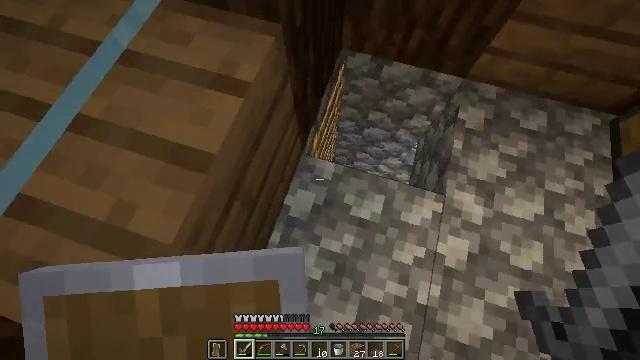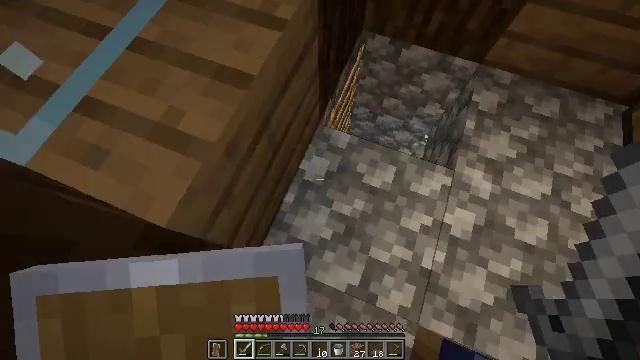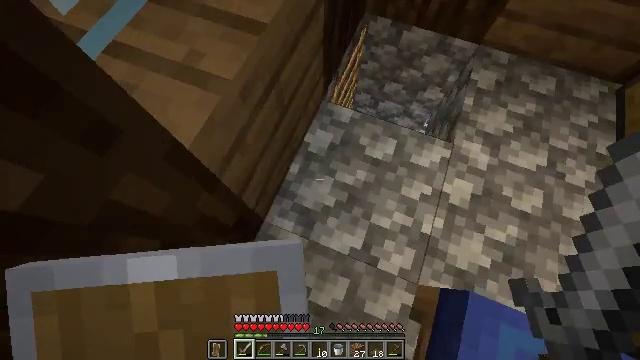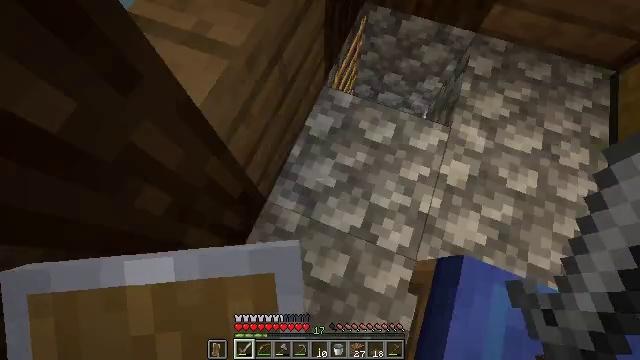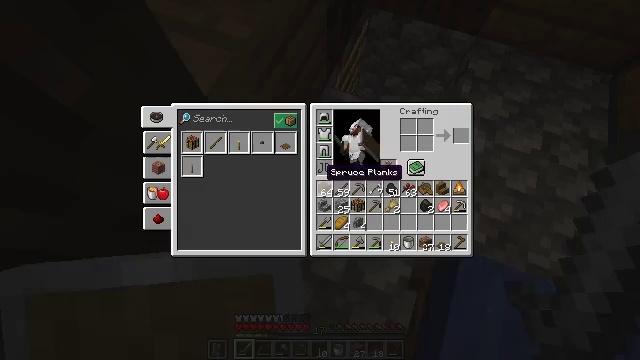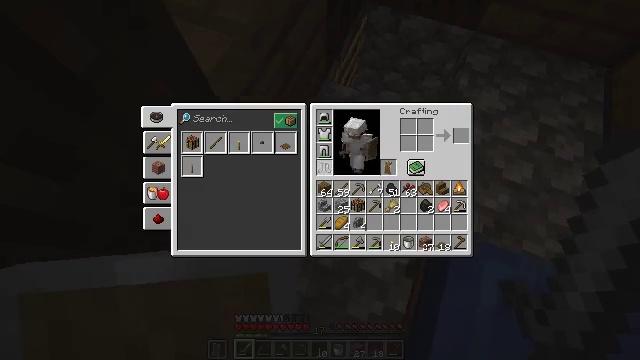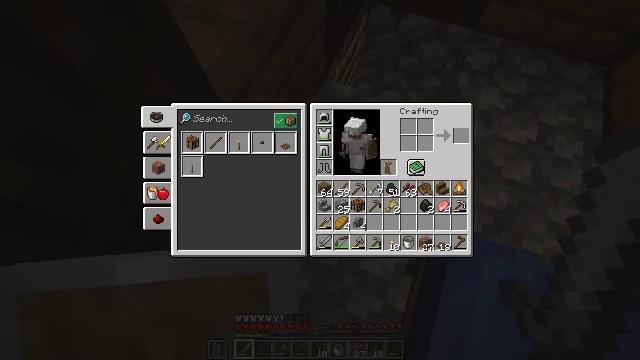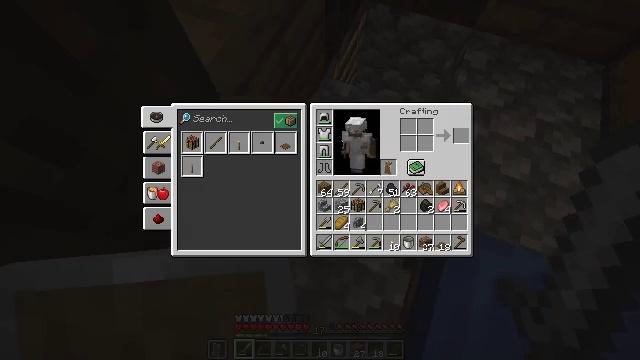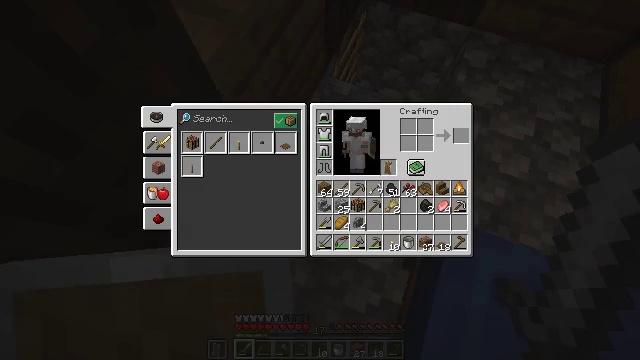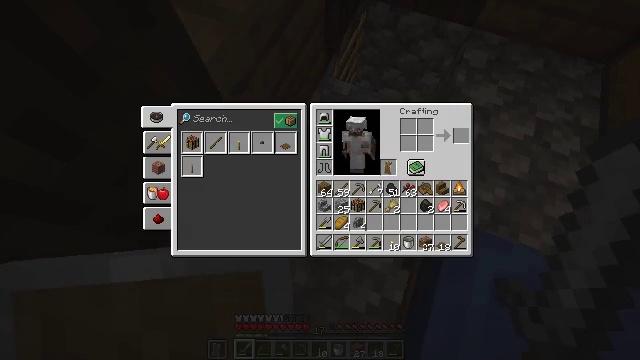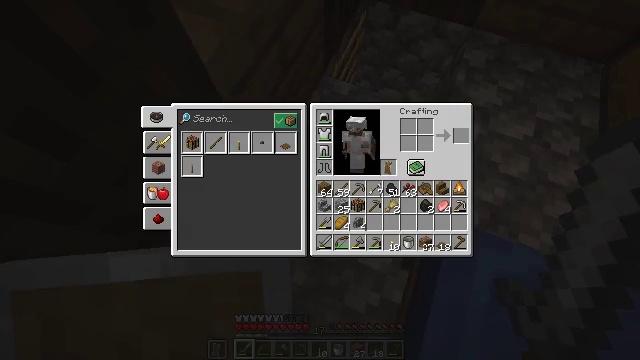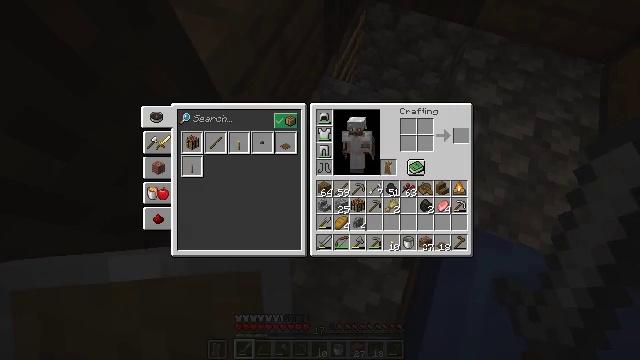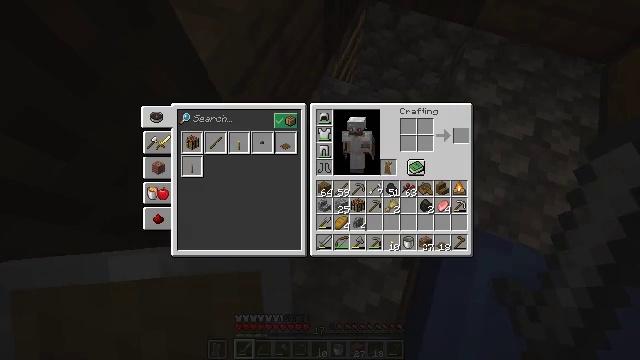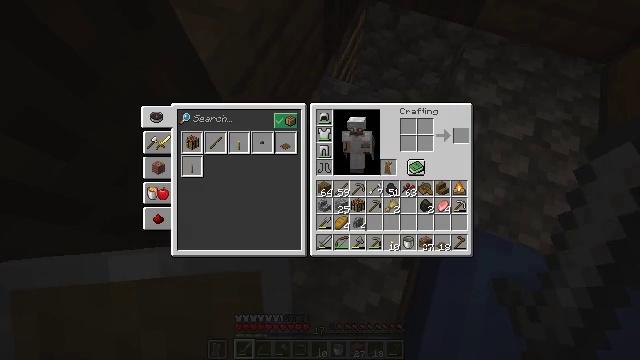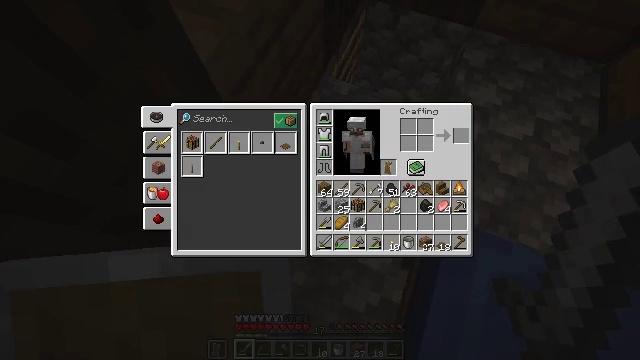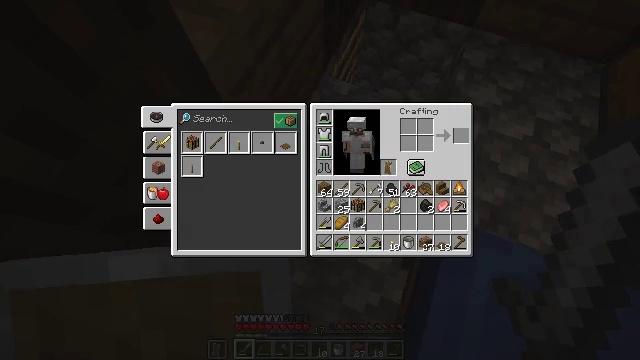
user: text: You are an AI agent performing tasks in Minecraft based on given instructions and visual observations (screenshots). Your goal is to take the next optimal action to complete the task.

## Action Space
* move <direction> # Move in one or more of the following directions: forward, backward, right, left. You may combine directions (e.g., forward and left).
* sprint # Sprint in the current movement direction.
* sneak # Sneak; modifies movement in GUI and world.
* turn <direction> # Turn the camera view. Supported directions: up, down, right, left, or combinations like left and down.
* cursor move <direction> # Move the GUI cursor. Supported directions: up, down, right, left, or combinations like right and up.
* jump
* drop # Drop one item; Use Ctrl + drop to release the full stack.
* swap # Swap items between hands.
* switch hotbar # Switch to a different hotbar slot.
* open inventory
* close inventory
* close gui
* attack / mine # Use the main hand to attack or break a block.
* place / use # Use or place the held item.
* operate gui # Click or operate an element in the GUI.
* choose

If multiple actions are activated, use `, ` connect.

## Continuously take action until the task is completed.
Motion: motion action
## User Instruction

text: Craft a spruce trapdoor using spruce planks in the crafting table.
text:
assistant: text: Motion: move back, turn left
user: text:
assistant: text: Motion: move back
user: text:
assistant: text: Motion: no_op
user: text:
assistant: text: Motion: turn up, open inventory
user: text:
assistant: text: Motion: open inventory
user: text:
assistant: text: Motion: cursor move right and up
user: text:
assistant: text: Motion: cursor move up
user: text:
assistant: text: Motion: no_op
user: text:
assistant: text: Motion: no_op
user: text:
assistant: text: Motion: no_op
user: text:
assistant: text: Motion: no_op
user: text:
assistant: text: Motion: no_op
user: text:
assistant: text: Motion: no_op
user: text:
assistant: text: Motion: no_op
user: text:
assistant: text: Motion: no_op
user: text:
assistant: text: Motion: no_op
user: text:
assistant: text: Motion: no_op
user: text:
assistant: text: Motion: no_op
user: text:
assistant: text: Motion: no_op
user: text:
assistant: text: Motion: no_op
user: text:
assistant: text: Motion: cursor move right
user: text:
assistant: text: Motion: turn right and up
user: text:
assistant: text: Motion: turn right and up
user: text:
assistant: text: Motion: turn right and up
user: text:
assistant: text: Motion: turn right and up
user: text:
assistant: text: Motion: turn right and up
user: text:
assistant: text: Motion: no_op
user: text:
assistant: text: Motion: no_op
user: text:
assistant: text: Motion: move forward
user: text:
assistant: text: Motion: move forward, turn right and down